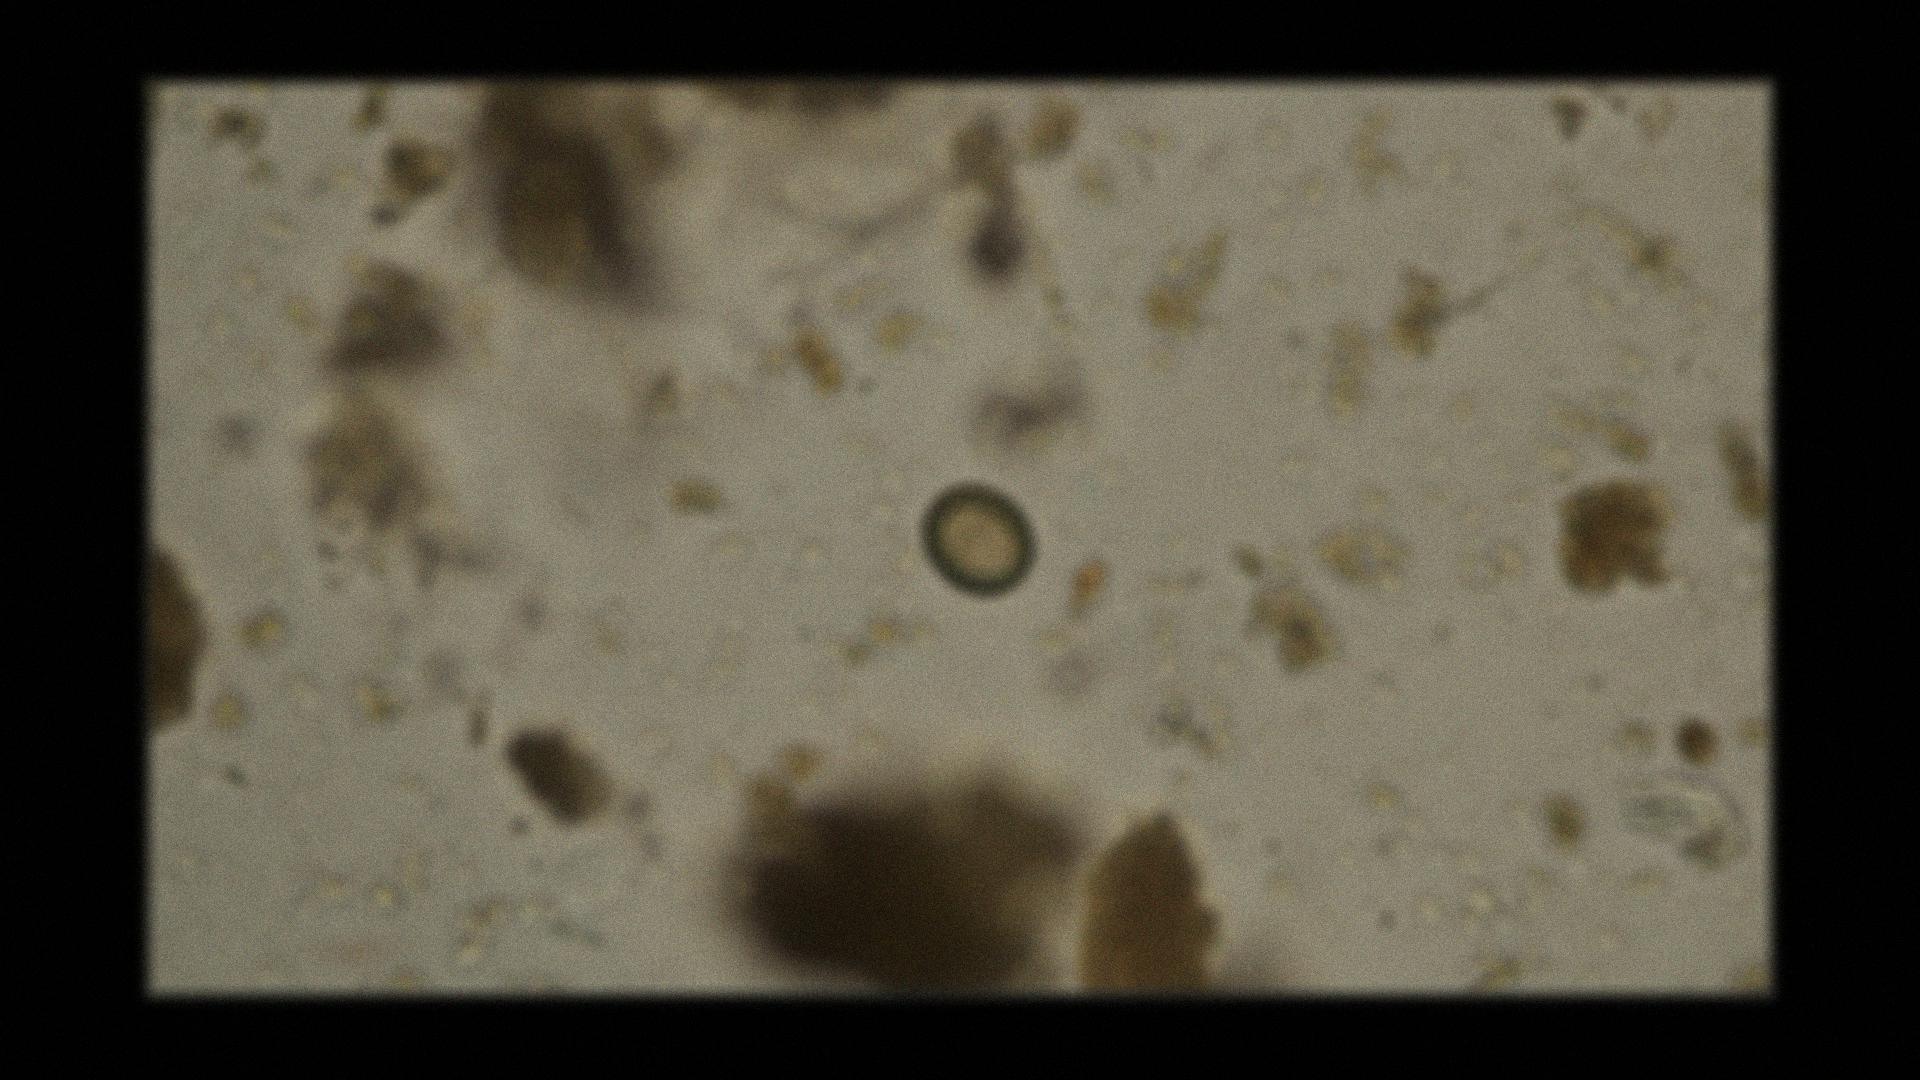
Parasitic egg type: Taenia spp. egg